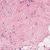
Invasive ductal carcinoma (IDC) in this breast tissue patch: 0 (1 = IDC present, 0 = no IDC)